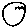
Label: moon